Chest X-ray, PA view. Patient: 54 years old, sex F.
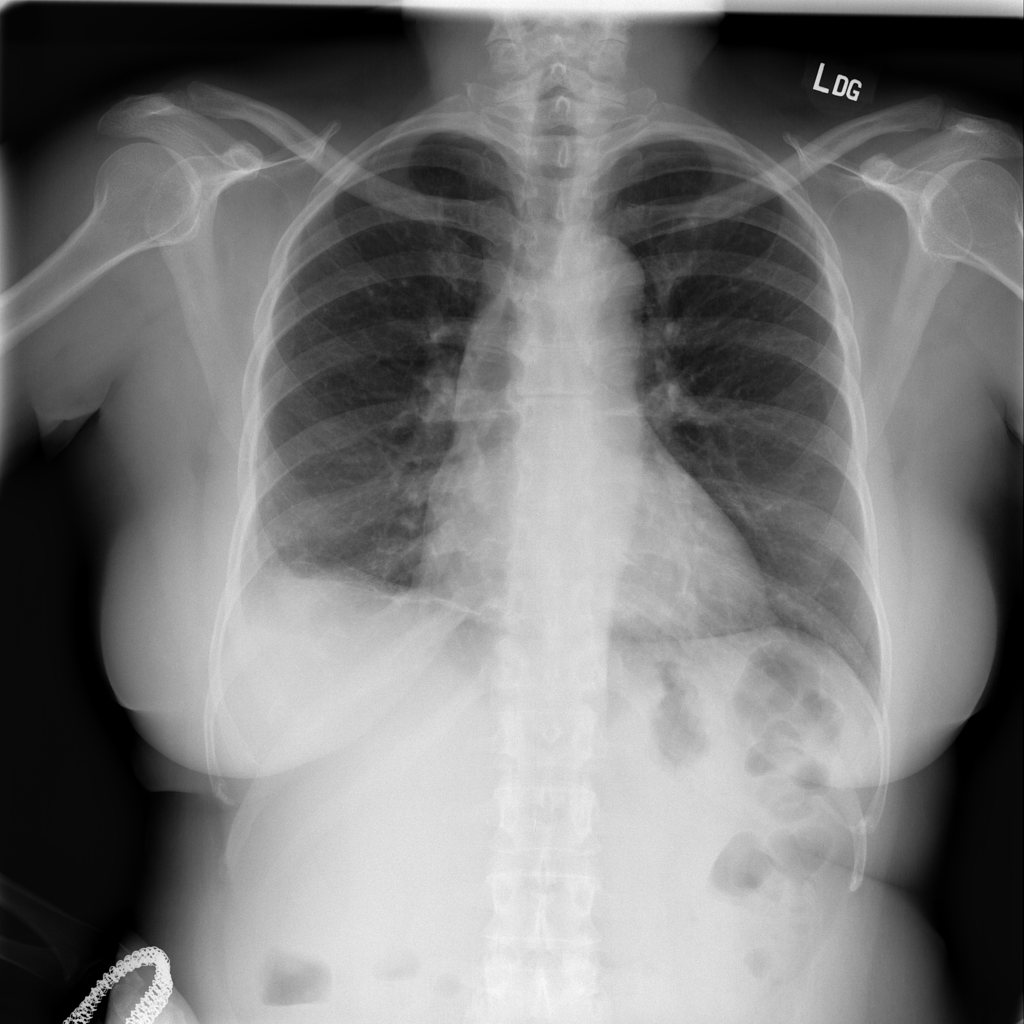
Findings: Atelectasis